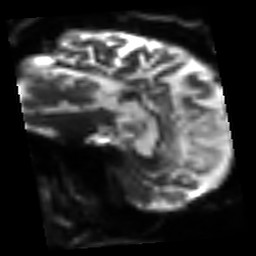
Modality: sbref
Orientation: sagittal
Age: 64
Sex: male
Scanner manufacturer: siemens
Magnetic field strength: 3 T
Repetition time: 3.2 s
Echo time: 0.081 s